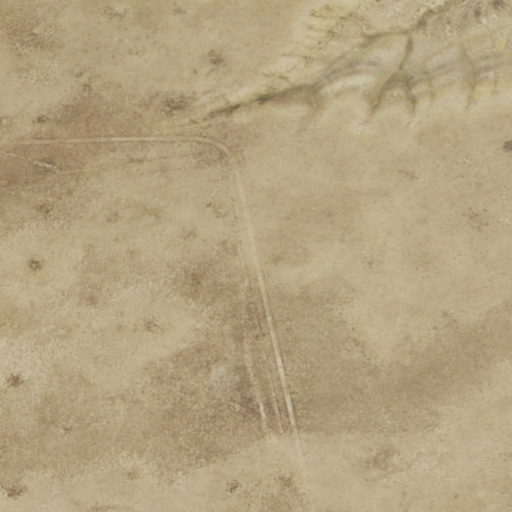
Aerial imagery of mountain in Wyoming named Cherokee Hill containing only shrub